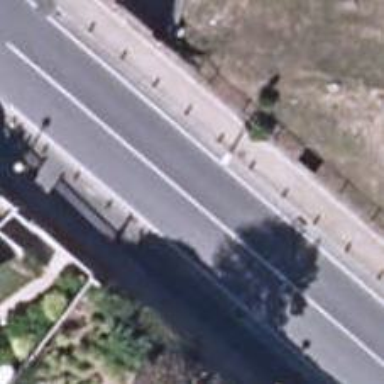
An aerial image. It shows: Tertiary road with asphalt surface and cycle track.